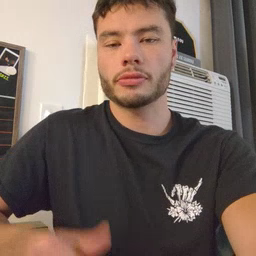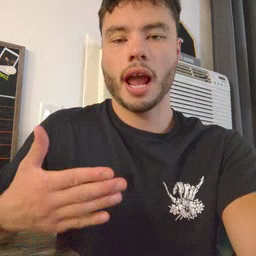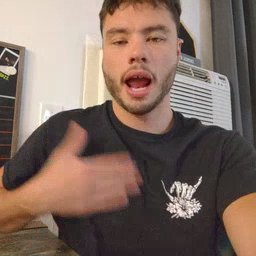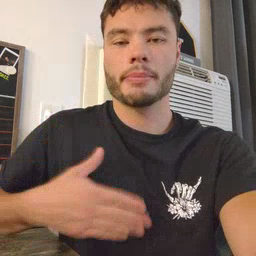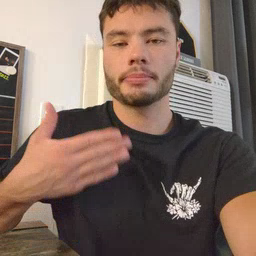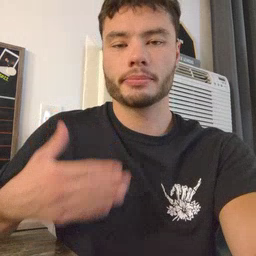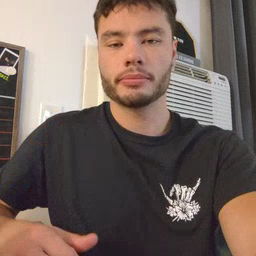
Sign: happy